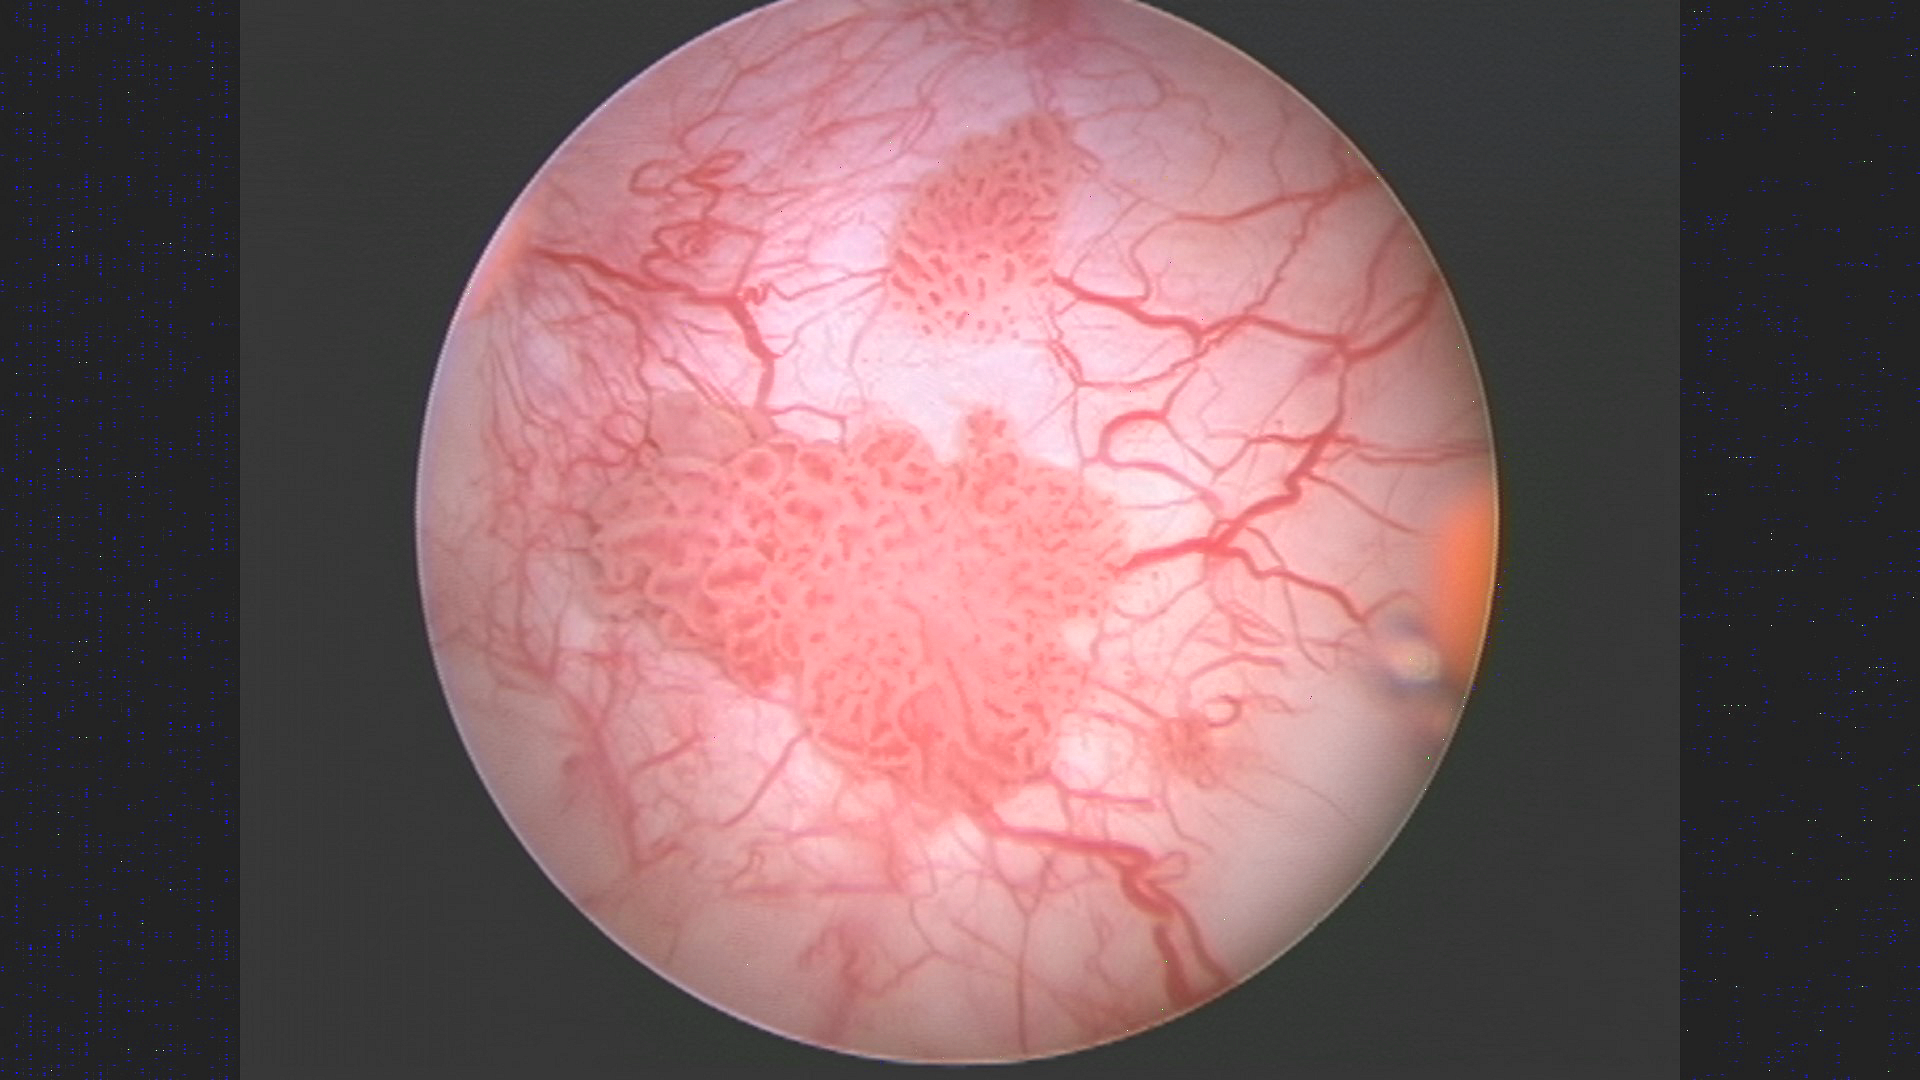
Modality: WLC
Class: Malignant
Subclass: HighGradePapillary
Lesion: L4
Stage: Ta
Morphology: Papillary
Bladder cancer association: Yes